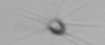
Label: Calciopappus